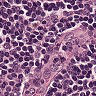
Metastatic tissue present: no